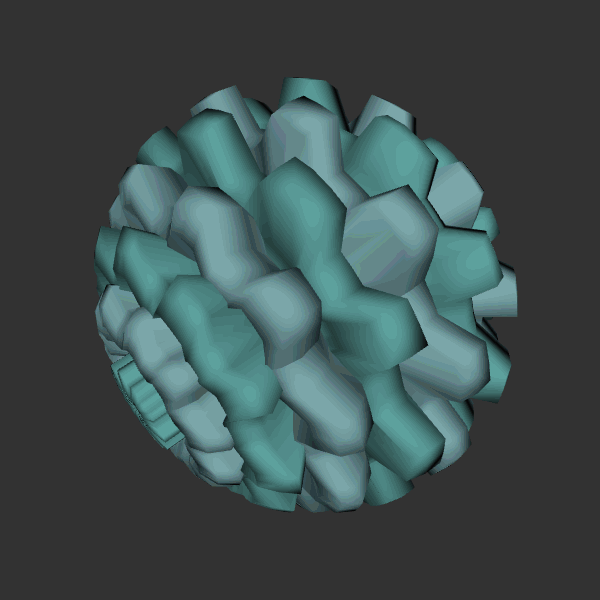
Background: dark